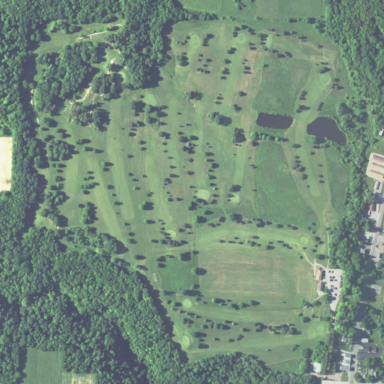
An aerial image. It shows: Golf course.